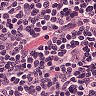
Metastatic tissue present: no